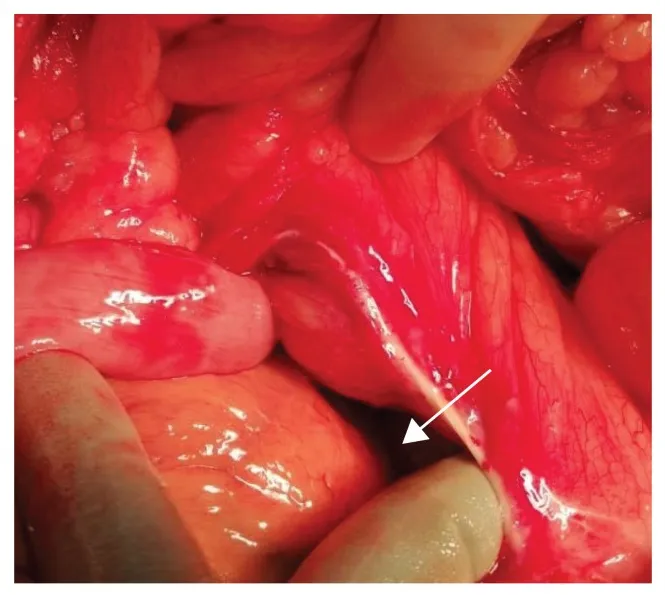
Intraoperative findings demonstrating the congenital defect, fossa of Landzert and the left paraduodenal hernia.
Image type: medical_photograph (other_medical_photograph)